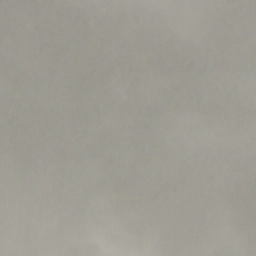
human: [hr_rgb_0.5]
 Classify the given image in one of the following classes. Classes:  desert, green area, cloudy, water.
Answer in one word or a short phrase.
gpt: cloudy